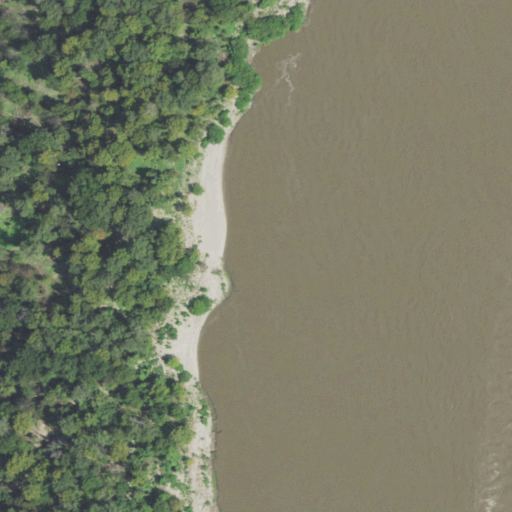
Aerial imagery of levee in Louisiana named Hardscrabble Revetment containing open water and woody wetlands